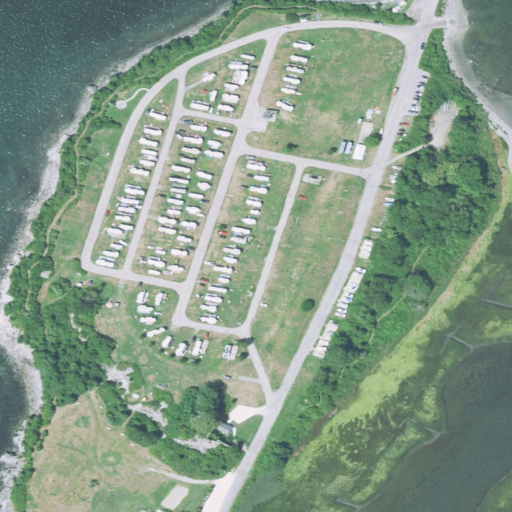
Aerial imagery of mountain in Rhode Island named Fox Hill containing herbaceous wetlands, low intensity development, barren land, open water, grassland, medium intensity development, deciduous forest, evergreen forest, woody wetlands, and high intensity development